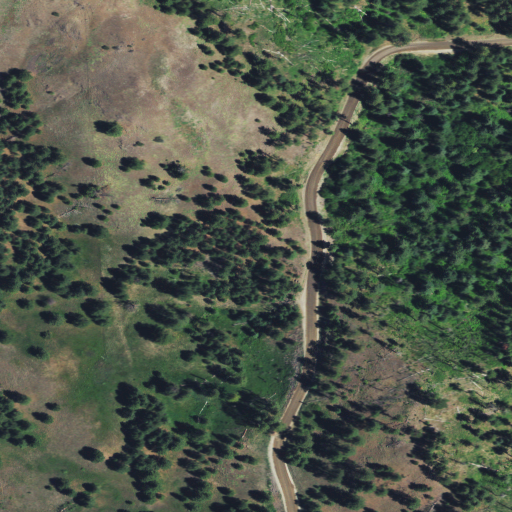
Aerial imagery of gap in Idaho named Pittsburg Saddle containing evergreen forest, shrub, and grassland